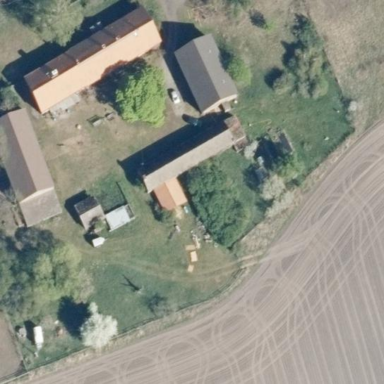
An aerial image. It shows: Farmyard area.